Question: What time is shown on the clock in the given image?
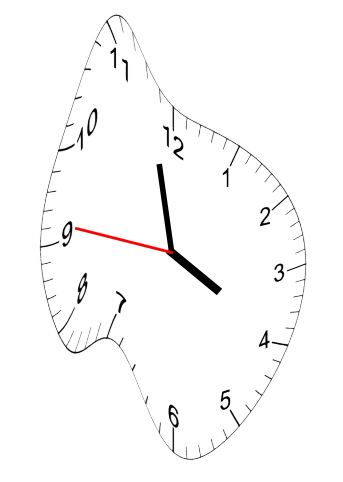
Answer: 03:57:46